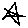
Label: star